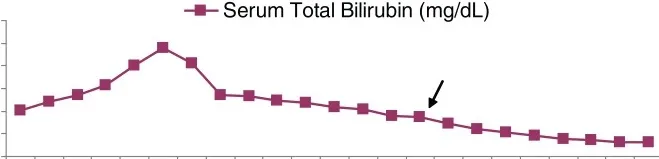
Total bilirubin. Over the course of hospitalization.
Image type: pathology (fish)